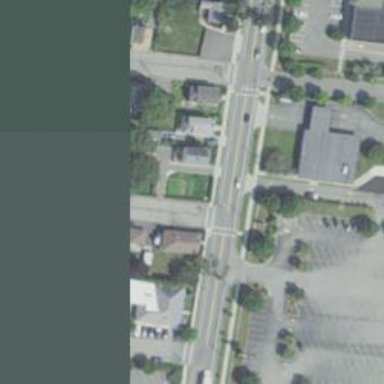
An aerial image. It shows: Marked road crossing.